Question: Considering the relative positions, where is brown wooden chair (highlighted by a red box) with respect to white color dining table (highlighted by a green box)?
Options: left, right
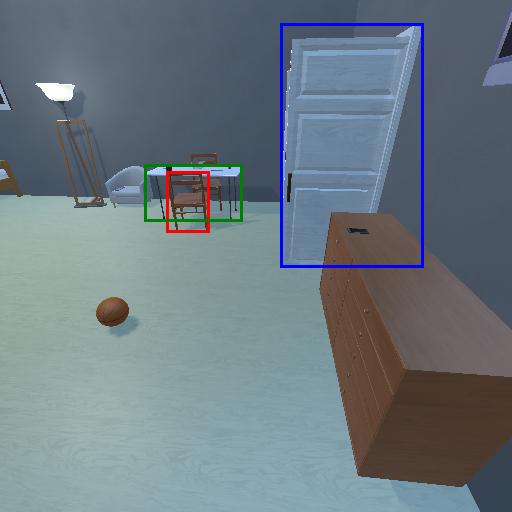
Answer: left